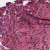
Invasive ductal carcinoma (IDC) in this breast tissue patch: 0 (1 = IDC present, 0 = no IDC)